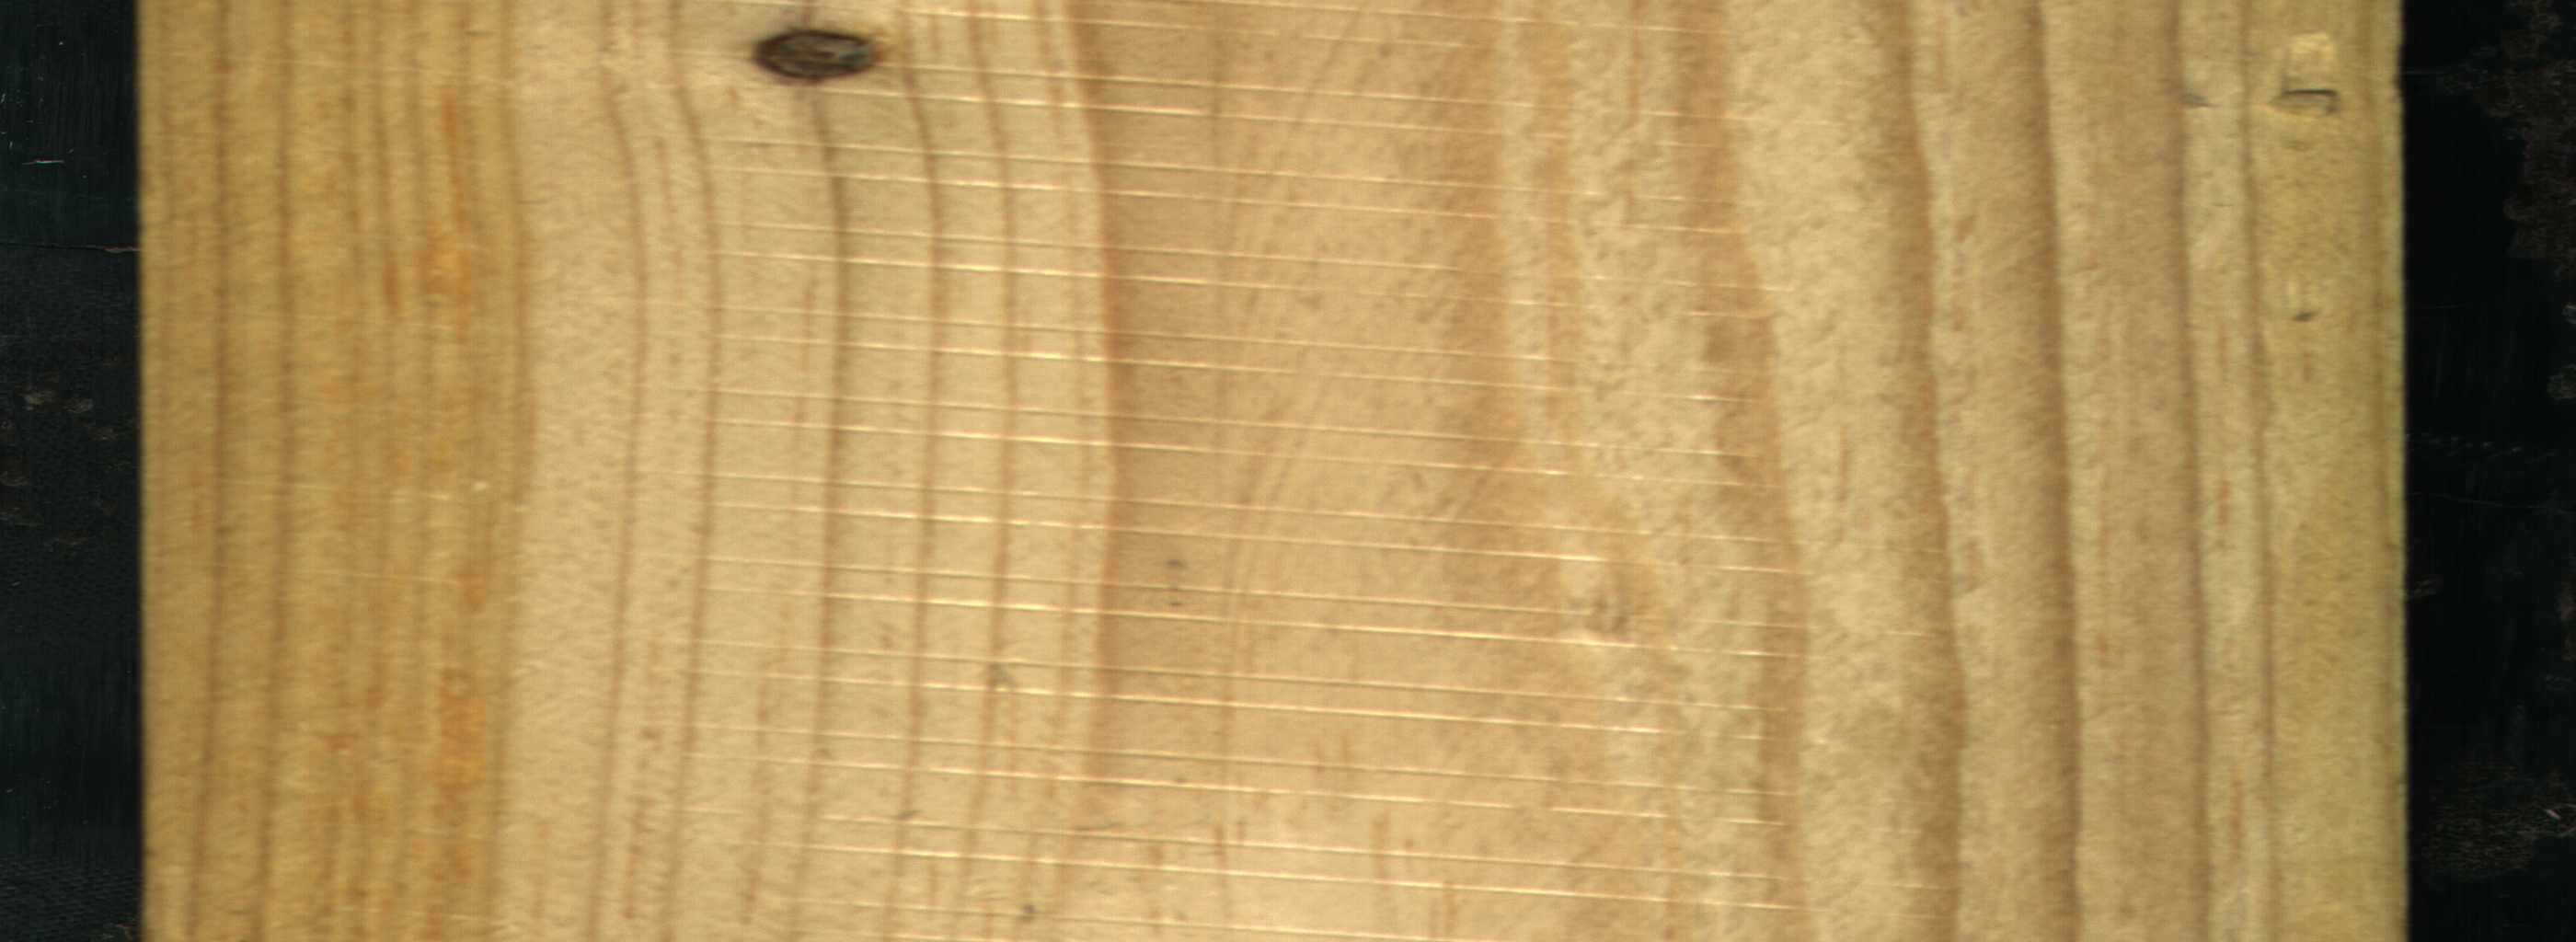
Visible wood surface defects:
resin
Dead_Knot